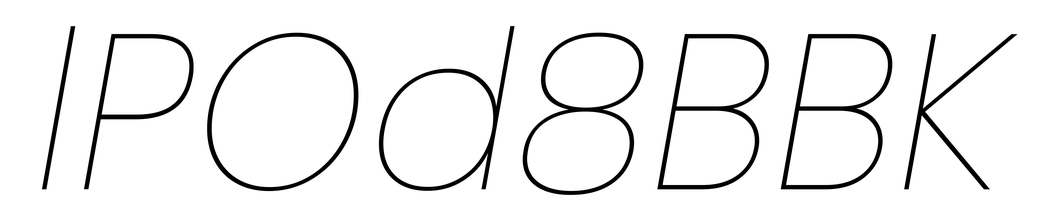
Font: Poppins-ThinItalic